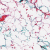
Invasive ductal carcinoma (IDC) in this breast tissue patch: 0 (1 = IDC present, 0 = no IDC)